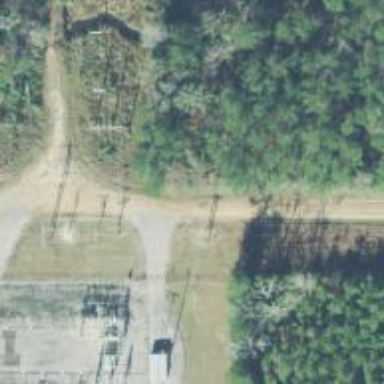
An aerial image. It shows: H-frame designed tower for power lines.